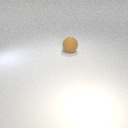
large brown rubber sphere